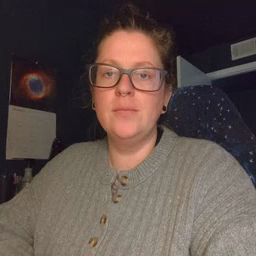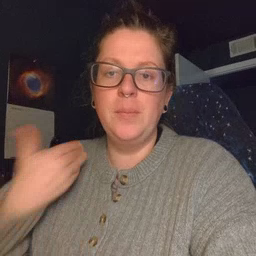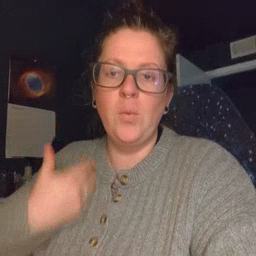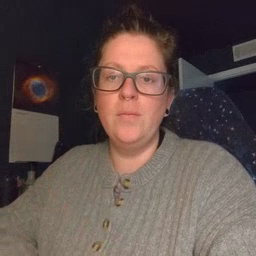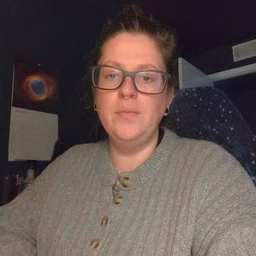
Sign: before